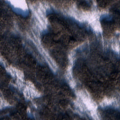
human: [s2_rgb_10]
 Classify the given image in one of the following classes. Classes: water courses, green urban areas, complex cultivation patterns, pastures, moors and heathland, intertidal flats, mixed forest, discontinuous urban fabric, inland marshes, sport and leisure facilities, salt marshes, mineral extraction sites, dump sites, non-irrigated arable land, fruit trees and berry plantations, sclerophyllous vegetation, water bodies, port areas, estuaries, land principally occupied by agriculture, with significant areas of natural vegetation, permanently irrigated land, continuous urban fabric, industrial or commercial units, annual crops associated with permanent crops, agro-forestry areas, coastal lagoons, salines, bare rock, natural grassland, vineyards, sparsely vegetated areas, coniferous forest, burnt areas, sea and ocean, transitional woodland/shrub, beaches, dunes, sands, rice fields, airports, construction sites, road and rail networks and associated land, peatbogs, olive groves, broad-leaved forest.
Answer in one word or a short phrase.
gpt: coniferous forest, mixed forest, transitional woodland/shrub